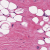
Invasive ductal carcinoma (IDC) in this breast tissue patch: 0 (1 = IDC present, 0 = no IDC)